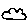
Label: cloud